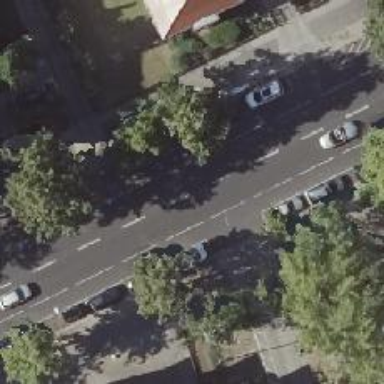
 and sidewalks on both sides. There is cycle lane on both sides of the road."